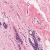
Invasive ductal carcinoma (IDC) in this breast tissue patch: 0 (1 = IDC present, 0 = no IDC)